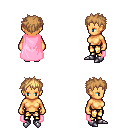
a pixel art fantasy rpg character, female body template, human, tanned skin, pink cape, gold greaves, light blonde bedhead hairstyle, metal boots, four views (front, back, left, right), 2x2 character sprite sheet, small pixel art, hard edges, no anti-aliasing